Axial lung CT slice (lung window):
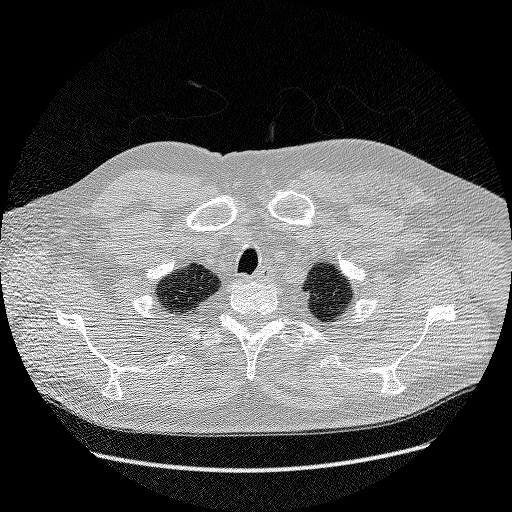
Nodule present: no